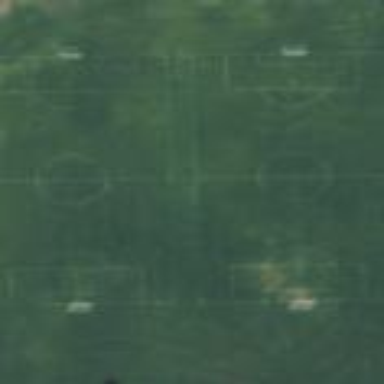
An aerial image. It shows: Grass pitch designated for leisure sports such as soccer and baseball.